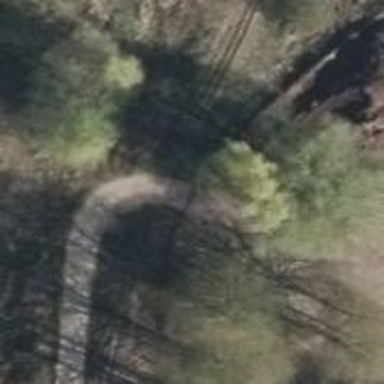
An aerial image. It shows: Preserved narrow-gauge railway.